Question: I'm trying to get a simple webpage to open up on localhost:3000, and am working with React.js - currently it appears that using React.js, it is not recognising my arrow function when I type is '=>' and I've checked with a tutorial I'm following to ensure I haven't made any typos - has anybody else encountered issues with React.js and arrow functions?
Interestingly, it works just fine in the tutorial I'm watching,
Many thanks in advance!
Rechecked code, checked App.js, googled arrow function errors in React.js
Greet.js code below:
'''
import React from 'react'
// function Greet() {
// return <h1>Hey Henry!</h1>
// }
const Greet = props () => {
console.log(props)
return <h1>Aloha you nutter! How's it going {props.name}?</h1>}
export default Greet
'''
App.js code below:
'''
import React, { Component } from 'react';
import logo from './logo.svg';
import './App.css';
import Greet from './components/Greet'
import Hello from './components/Hello'
class App extends Component {
render() {
return (
<div className="App">
{/*<header className="App-header">
<img src={logo} className="App-logo" alt="logo" />
<p>
HELLO WORLD!!!
Henry's first React program!
</p>
<a
className="App-link"
href="https://reactjs.org"
target="_blank"
rel="noopener noreferrer"
>
Learn React
</a>
</header>*/}
<Greet name="Henry" />
<Greet name="Adrian" />
<Greet name="Lordi" />
{/*<Hello />*/}
</div>
);
}
}
export default App;
'''
Expected result:
Webpage displays on localhost:3000 displaying "Aloha you nutter! How's it going {name property goes here}?" 3 times with 3 different names.

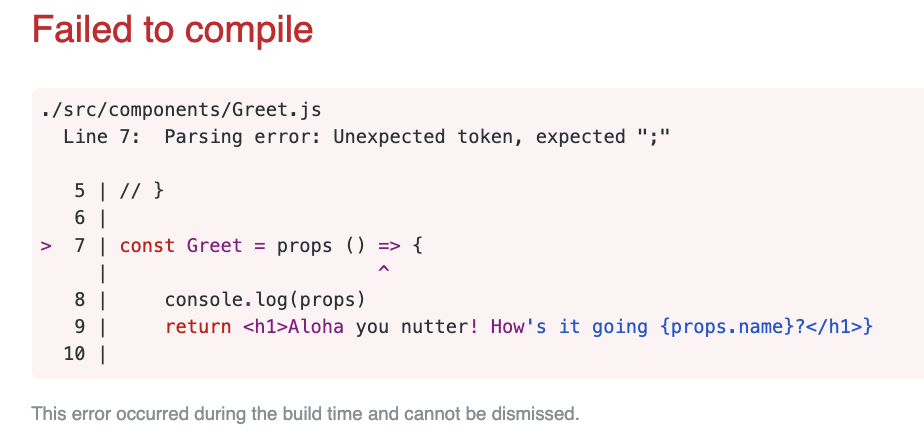
Answer: Try like this:
'''
const Greet = (props) => {
console.log(props)
return <h1>Aloha you nutter! How's it going {props.name}?</h1>}
export default Greet
'''
Props is params in arrow function.